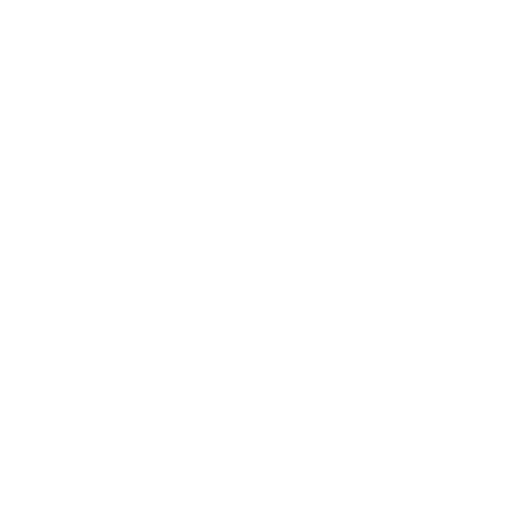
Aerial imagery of cape in Alaska named Point Animas containing only unknown